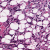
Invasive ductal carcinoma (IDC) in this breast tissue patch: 1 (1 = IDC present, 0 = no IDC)